Question: I'm clustering text documents. I'm using tf-idf and cosine similarity. However there's something I don't really understand even tho I'm using these measures. Do the tf-idf weights affect the similarity calculations between two documents?
Suppose I have these two documents:
1- High trees.
2- High trees High trees High trees High trees.
Then the similarity between the two documents will be 1, although the tf-idf vectors of the two documents are different. Where the second should normally have higher weights for the terms compared to the first document.
Suppose the weights for the two vectors are (just suppose):
v1(1.0, 1.0)
v2(5.0, 8.0)
calculating the cosine similarity gives 1.0.
Here is a sketch of two random vectors that share the same terms but with different weights.
There's an obvious angel between the vectors, so the weights should play a role!

This triggers the question, where do the tf/idf weights play a role in the similarity calculations? Because what I understood so far is that the similarity here only cares about the presence and absence of the terms.
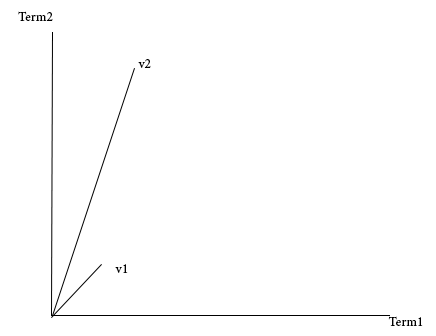
Answer: I think you are mixing two different concepts here.
1. Cosine similarity measures the angle between two different vectors in a Euclidean space, independently of how the weights have been calculated.
2. TF-IDF decides, for each term in a document and a given collection, the weights for each one of the components of a vector that can be used for cosine similarity (among other things).
I hope this helps.